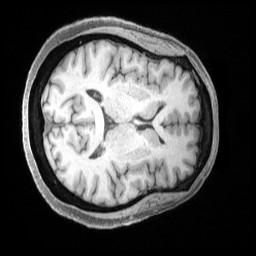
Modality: T1w
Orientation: axial
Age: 66
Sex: female